Interaction volume radius: 10 \u00c5
Interaction volume height: 20 \u00c5
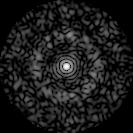
Disorder parameter: 0.8602